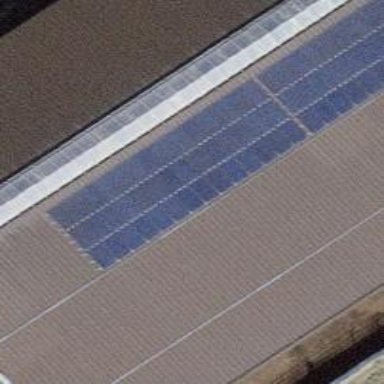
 consisting of solar photovoltaic panels."